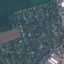
Land use / land cover class: Residential